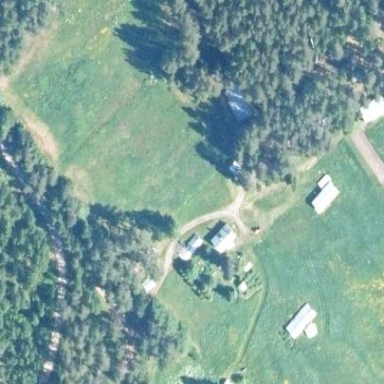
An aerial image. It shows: Farmyard area.